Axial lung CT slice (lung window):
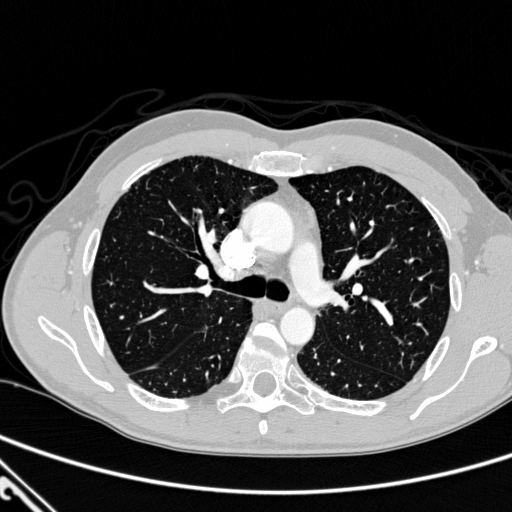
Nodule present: no